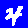
Digit: 4